高三 · 逻辑题
以下几个命题中:


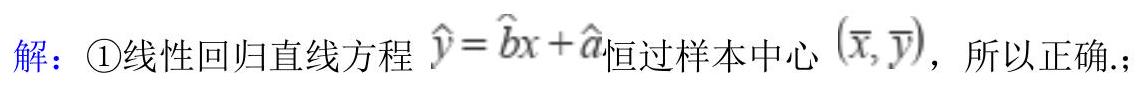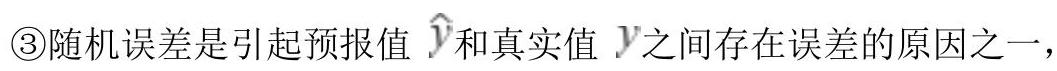
答案: (1)(3)(4)
解析: (2)用相关指数 $R^{2}$ 可以刻画回归的效果, 值越大说明模型的拟合效果越好, 所以错误;其大小取决于随机误差的方差，所以正确;(4)在含有一个解释变量的线性模型中, 相关指数 $R^{2}$ 等于相关系数 $r$ 的平方, 所以正确.故答案为: (1)(3)(4).